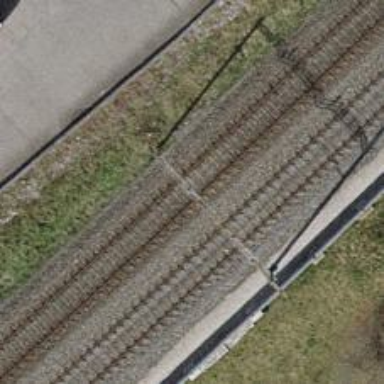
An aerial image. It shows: Catenary mast for power lines.